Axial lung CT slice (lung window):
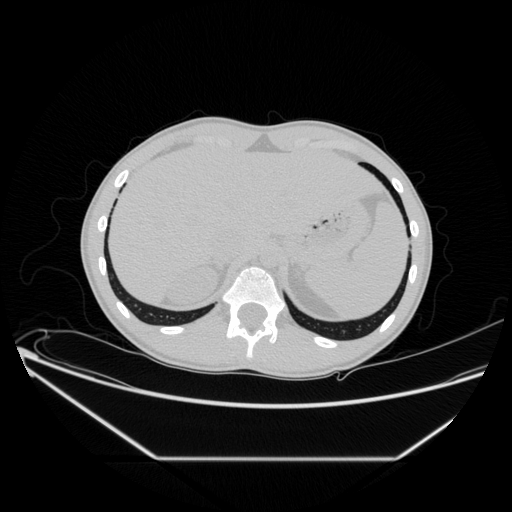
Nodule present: no